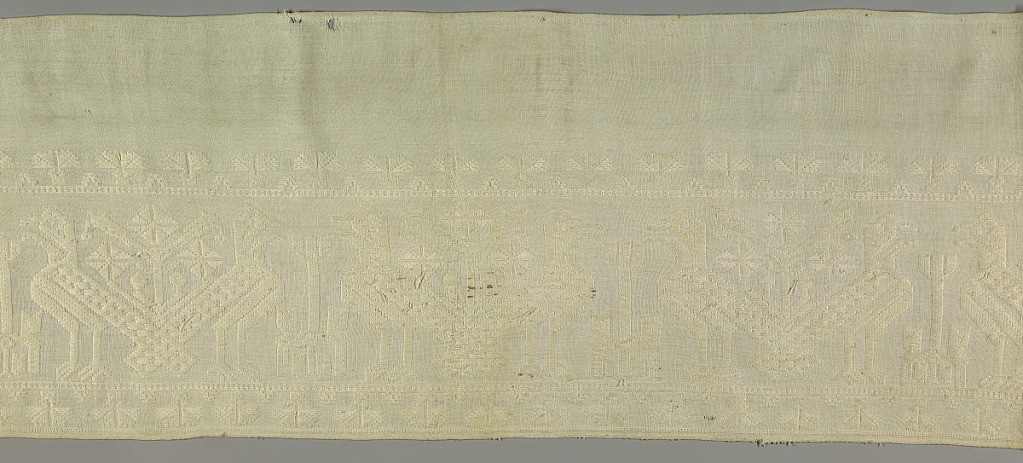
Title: Valance
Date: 17th century
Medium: cotton, linen Technique: embroidered
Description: Long border or valance of white-on-white embroidery showing confronted birds and trees.